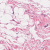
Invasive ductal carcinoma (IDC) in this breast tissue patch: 0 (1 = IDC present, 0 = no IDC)